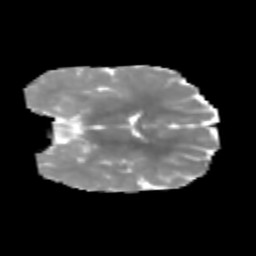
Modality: MD
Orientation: coronal
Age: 6
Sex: male
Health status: healthy